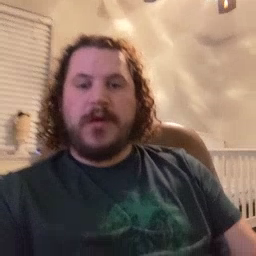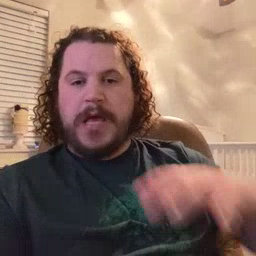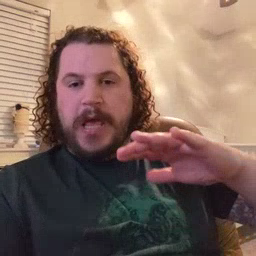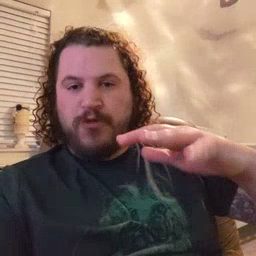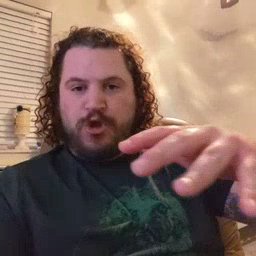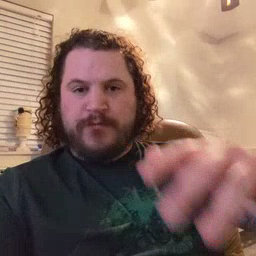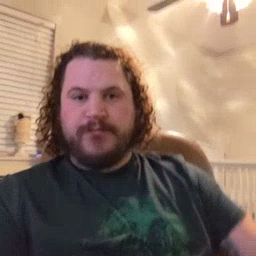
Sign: helicopter